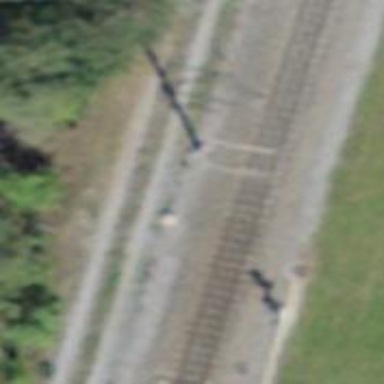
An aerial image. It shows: Catenary mast for power lines.